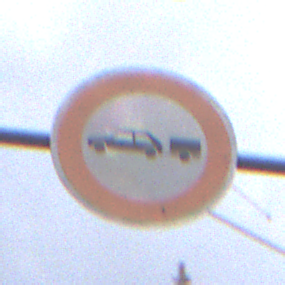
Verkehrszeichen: VerbotPersonenkraftwagenMitAnhaenger
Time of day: Midday
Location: Outdoor (Urban)
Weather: Overcast
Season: NotSpecified
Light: Natural